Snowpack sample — Buffalo Mountain, Silverthorne, Colorado, USA (2/22/26, 2:02 PM MST)
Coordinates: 39.622, -106.113
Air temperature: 33 °F
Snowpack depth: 63 cm
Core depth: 20 cm
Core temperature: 24.8 °F
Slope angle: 11°, slope face: 116°
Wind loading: low
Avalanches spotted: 0
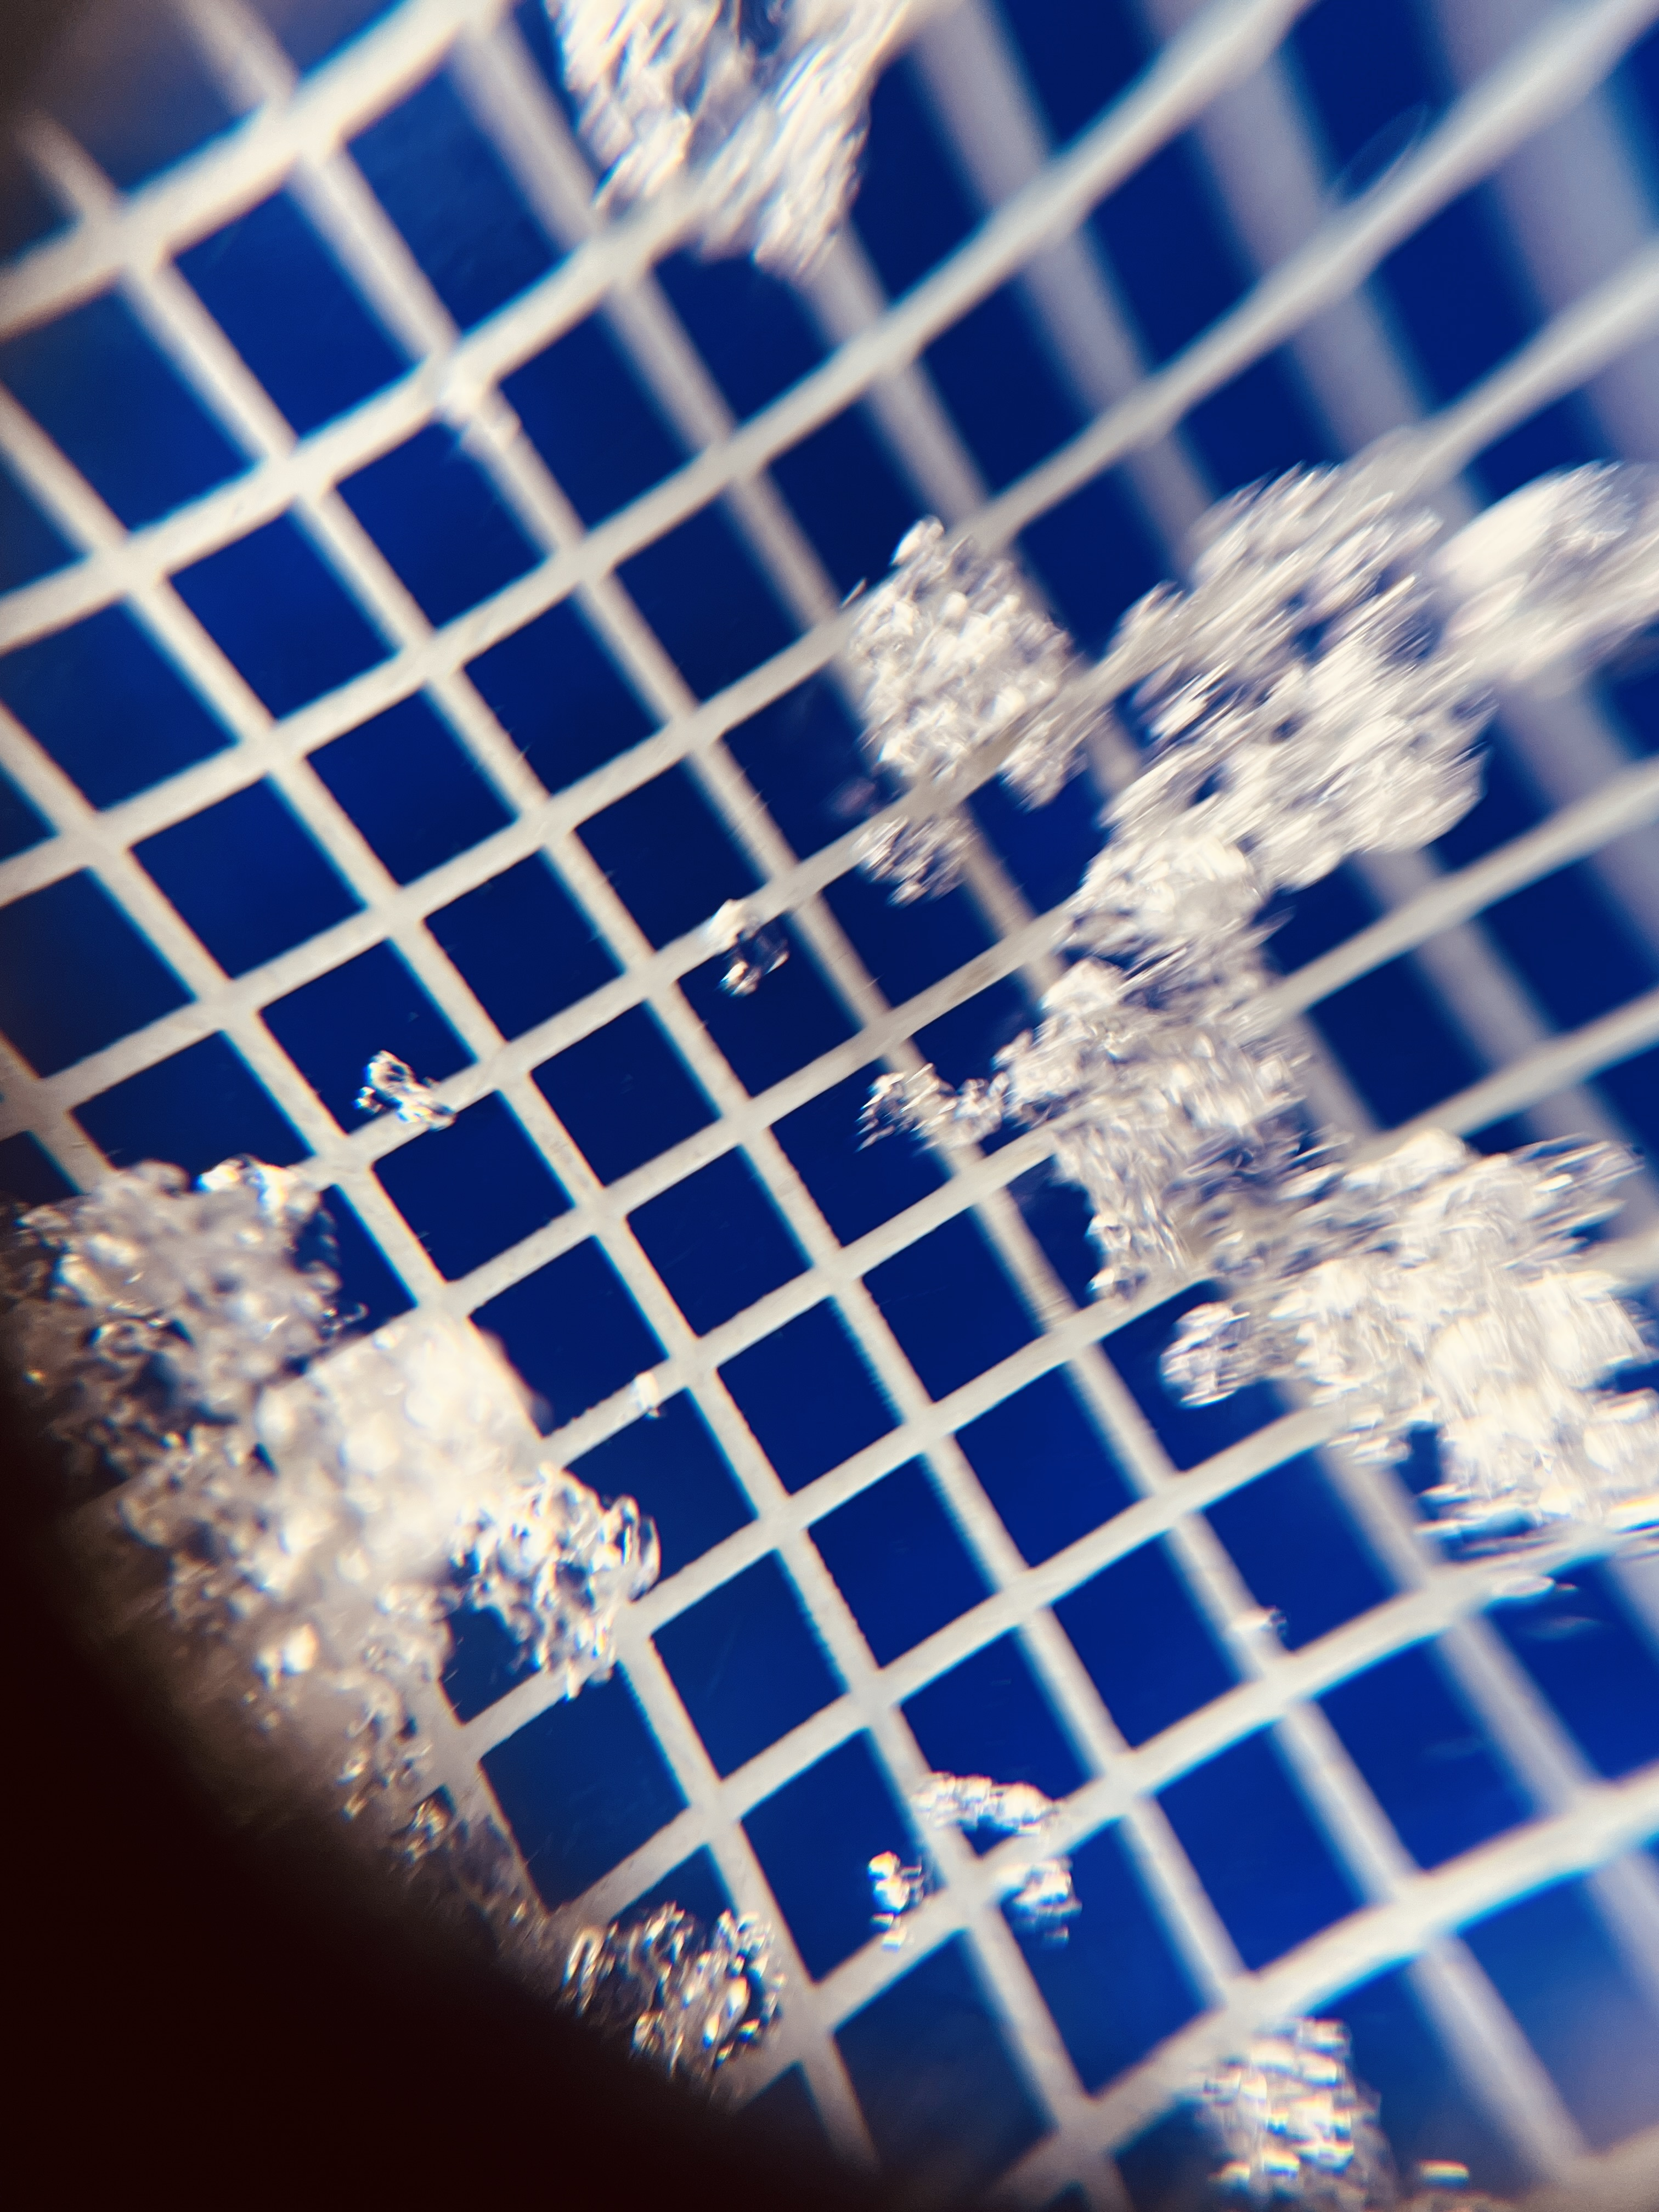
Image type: magnified_profile
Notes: In a firebreak similar to site 1, minimal wind loading with no spotted avalanches (not many faces in view though)